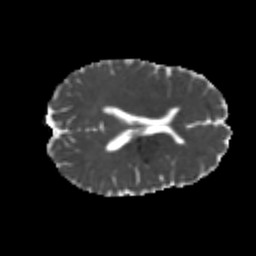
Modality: MD
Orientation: axial
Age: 24
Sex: female
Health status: healthy
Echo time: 0.074 s